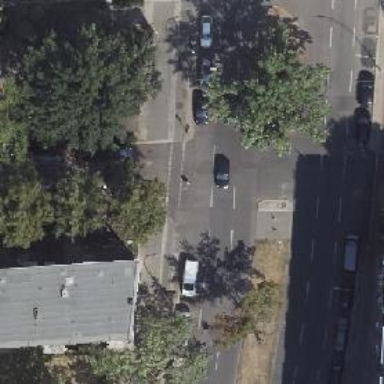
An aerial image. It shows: Unmarked crossing on the road.